Interaction volume radius: 10 \u00c5
Interaction volume height: 10 \u00c5
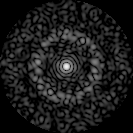
Disorder parameter: 0.8448